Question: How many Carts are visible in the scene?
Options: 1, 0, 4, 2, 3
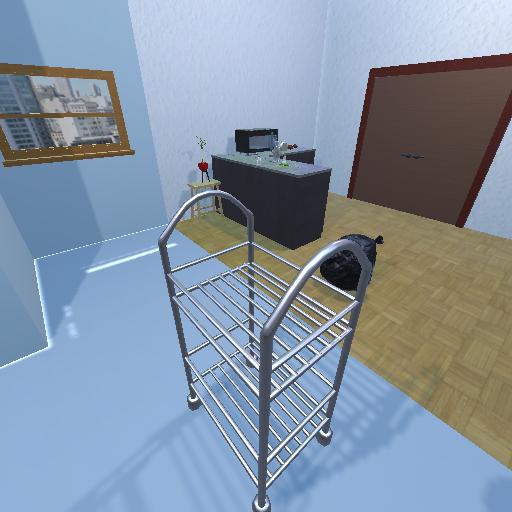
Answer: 1